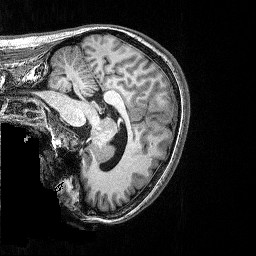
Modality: T1w
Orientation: sagittal
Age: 44
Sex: female
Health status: ill
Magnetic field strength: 3 T
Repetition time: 2.53 s
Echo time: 0.00331 s